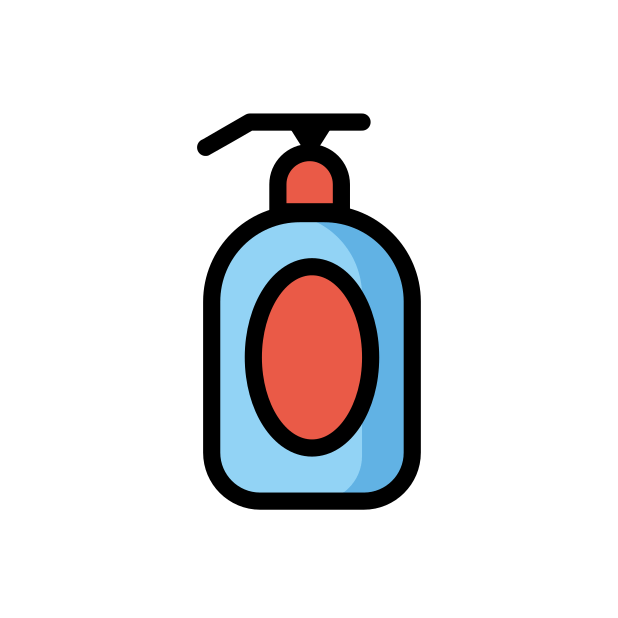
lotion bottle